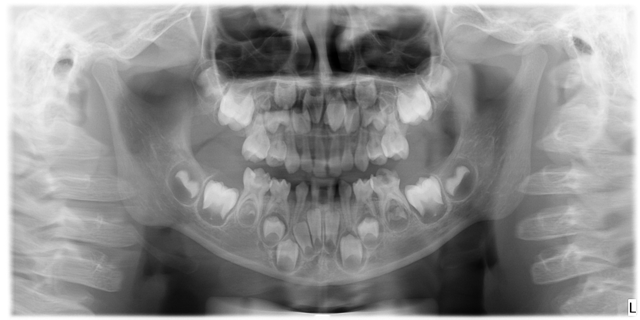
child